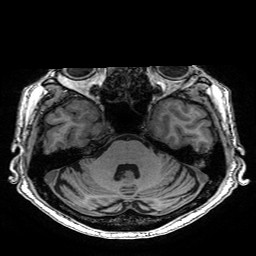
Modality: T1w
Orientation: coronal
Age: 70
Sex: male
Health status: healthy
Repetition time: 2.53 s
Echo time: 0.0034 s